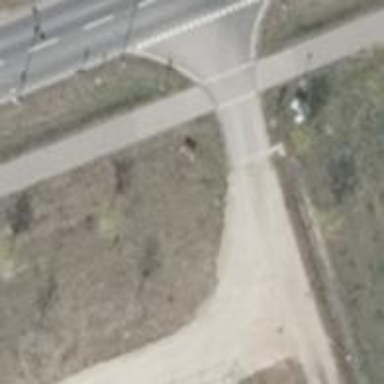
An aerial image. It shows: Road with "give way" sign.